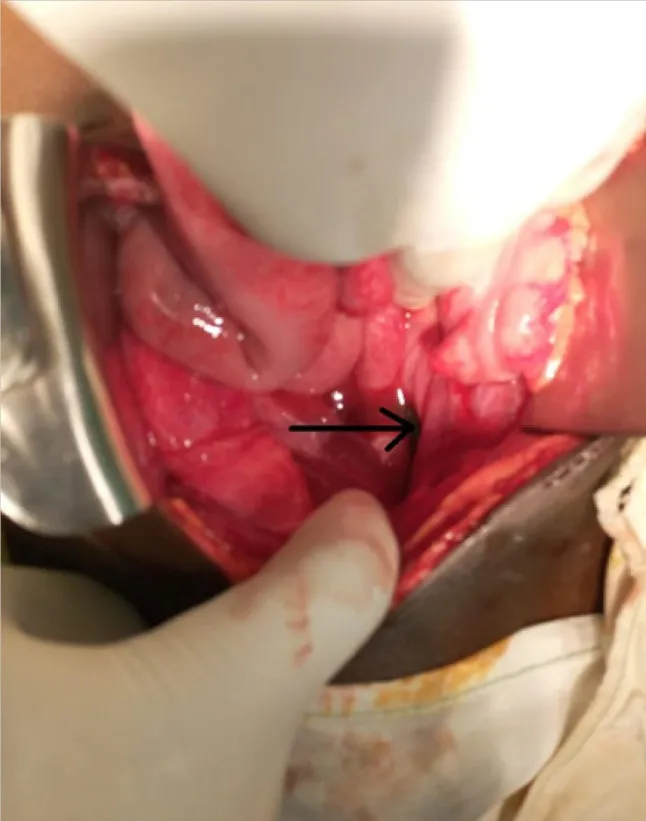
Curved End of the Iron Rod Perforated Anterior Wall of Rectum.
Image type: medical_photograph (other_medical_photograph)